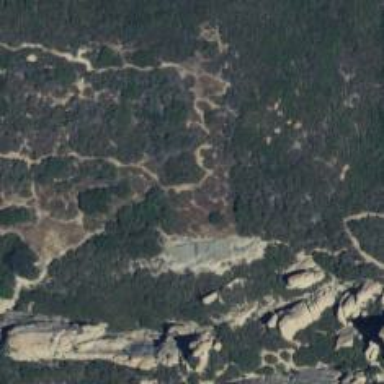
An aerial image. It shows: Landscape dominated by bare rock.